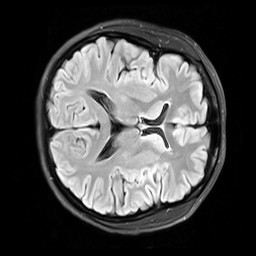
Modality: FLAIR
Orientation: axial
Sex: female
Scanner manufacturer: siemens
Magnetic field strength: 3 T
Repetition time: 10 s
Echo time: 0.09 s